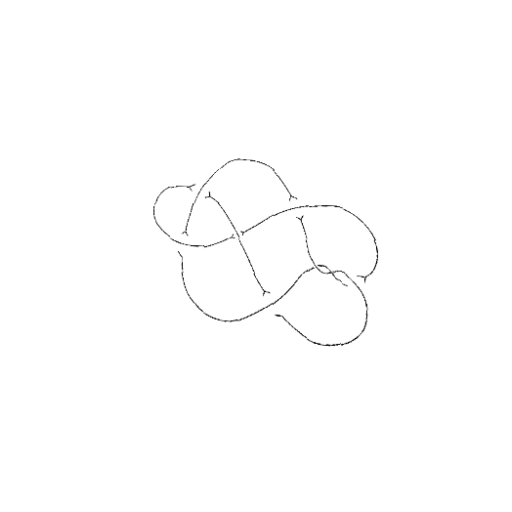
Crossing number: 8